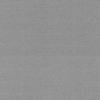
Label: dusty